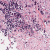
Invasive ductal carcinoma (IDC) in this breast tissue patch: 1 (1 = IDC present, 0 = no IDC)